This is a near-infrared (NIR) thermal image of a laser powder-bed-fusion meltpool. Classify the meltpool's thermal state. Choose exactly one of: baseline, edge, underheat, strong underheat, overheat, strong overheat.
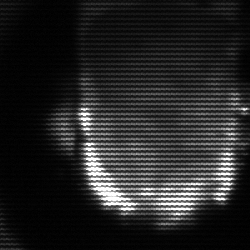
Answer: baseline